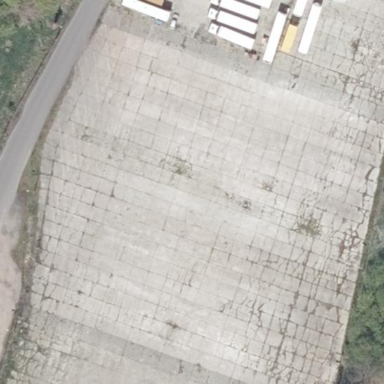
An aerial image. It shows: Parking area with concrete-plated surface.